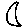
Label: moon